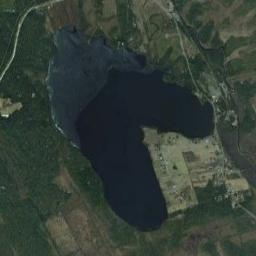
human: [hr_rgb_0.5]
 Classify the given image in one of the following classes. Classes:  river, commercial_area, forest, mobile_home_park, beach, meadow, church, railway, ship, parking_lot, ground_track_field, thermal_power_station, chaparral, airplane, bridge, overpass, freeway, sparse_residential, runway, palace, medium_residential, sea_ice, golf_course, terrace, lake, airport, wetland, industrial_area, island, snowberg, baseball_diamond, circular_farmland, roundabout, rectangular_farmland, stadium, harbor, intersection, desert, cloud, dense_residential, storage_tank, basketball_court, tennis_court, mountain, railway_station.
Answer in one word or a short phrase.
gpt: lake